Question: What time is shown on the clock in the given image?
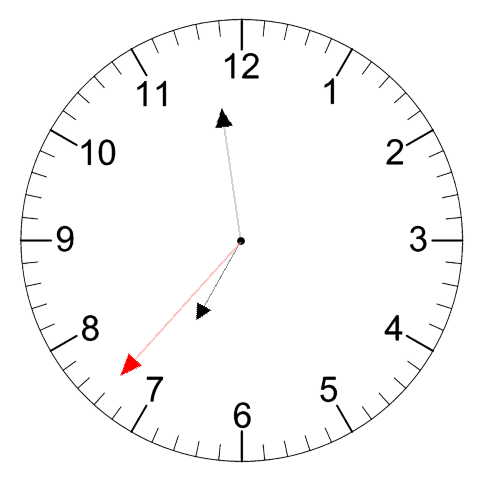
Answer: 06:58:37